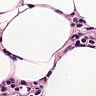
Metastatic tissue present: no